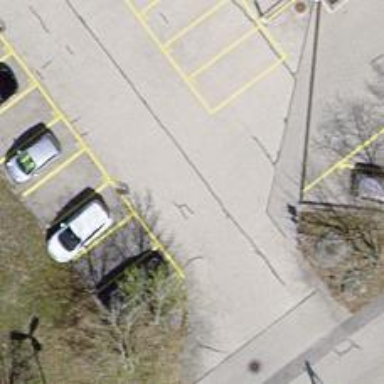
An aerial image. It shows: Road serving as parking aisle.